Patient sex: M
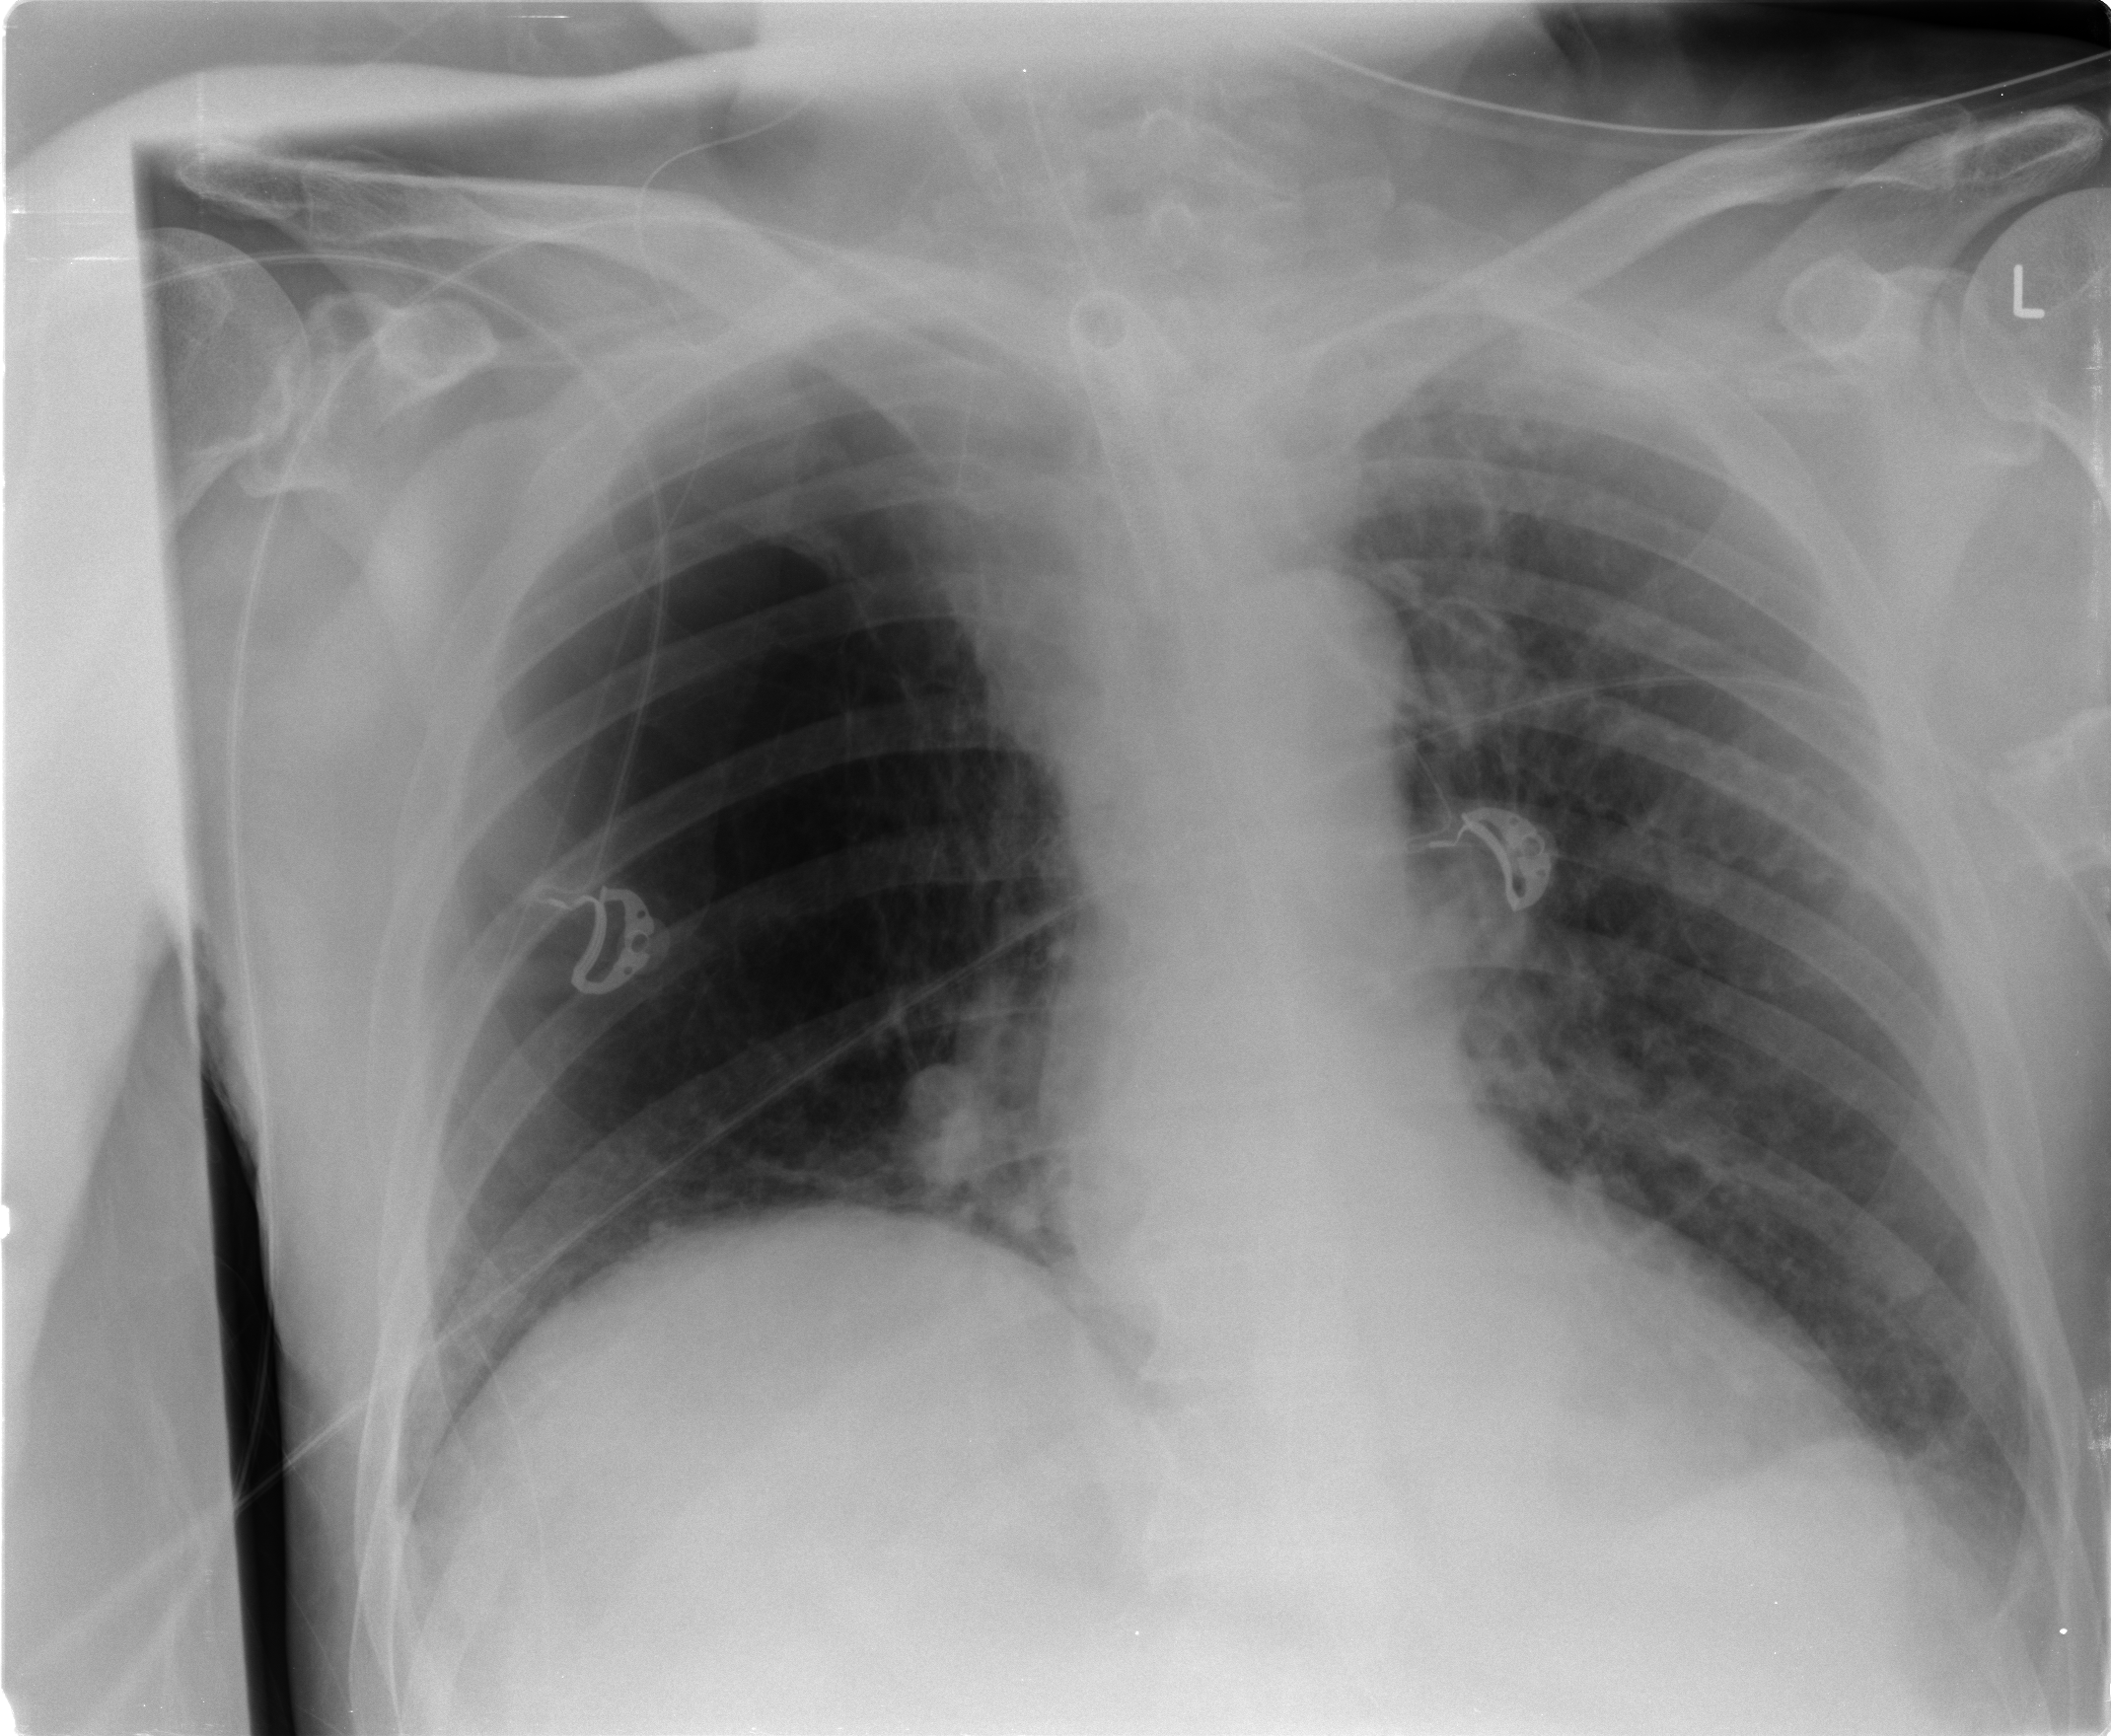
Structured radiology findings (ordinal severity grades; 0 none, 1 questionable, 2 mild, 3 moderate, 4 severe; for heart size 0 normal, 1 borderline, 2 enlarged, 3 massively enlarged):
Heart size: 1
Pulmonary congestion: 2
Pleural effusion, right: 0
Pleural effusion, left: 1
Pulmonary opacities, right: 0
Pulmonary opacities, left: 2
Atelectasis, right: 2
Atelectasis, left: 2